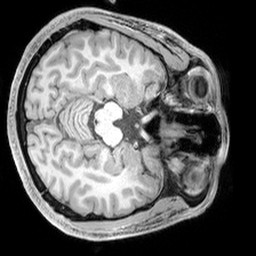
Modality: T1w
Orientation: axial
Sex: male
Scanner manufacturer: siemens
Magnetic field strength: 3 T
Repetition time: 2.3 s
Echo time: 0.00226 s